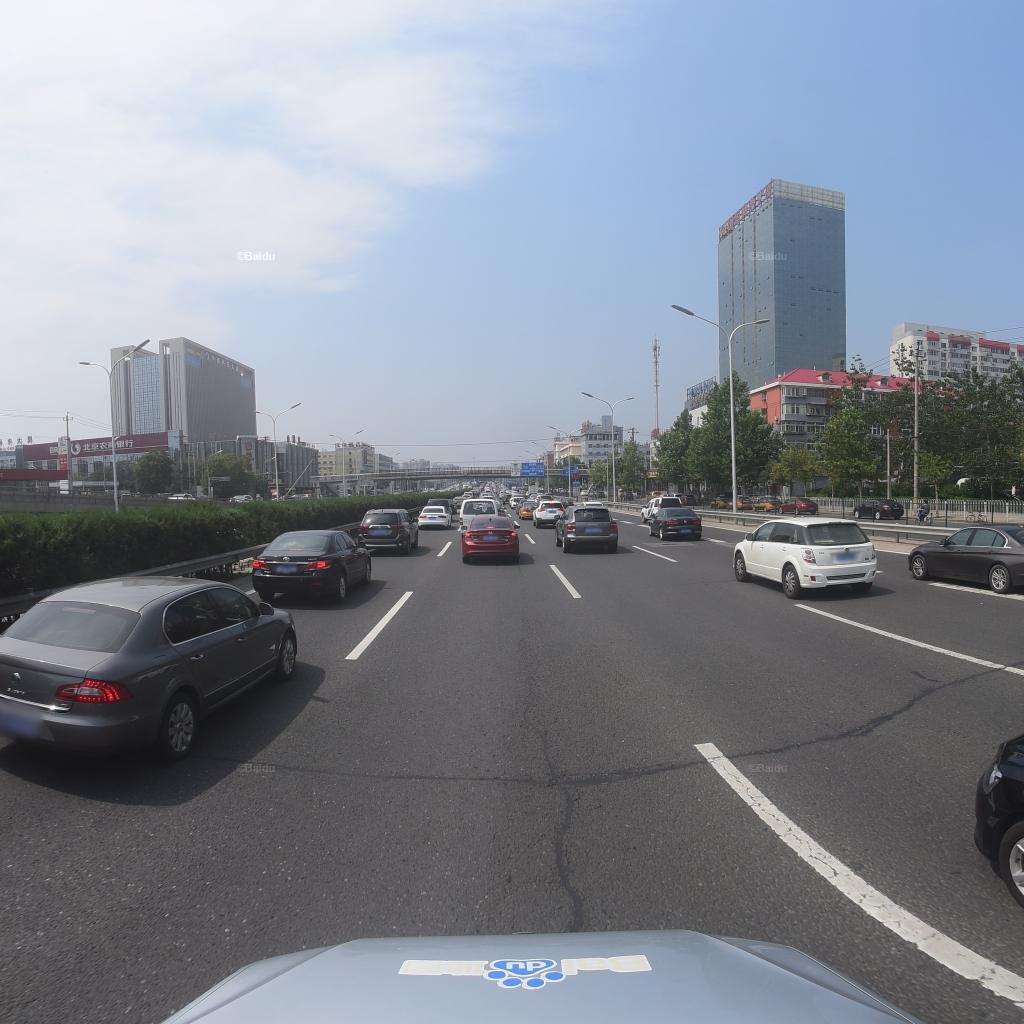
Region: Fengtai
Road damage annotations: longitudinal patch, transverse patch